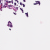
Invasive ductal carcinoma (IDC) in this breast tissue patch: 1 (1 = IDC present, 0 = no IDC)